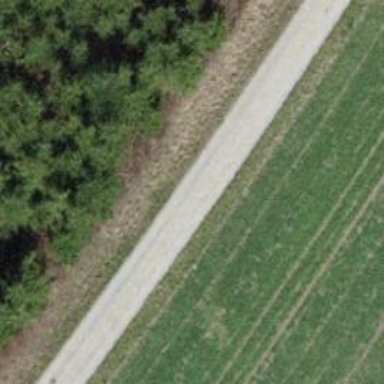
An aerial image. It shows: Track with grade 3 pebblestone surface.